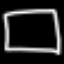
Label: square